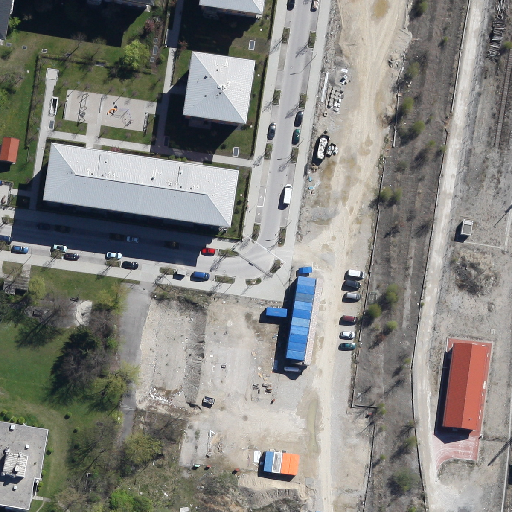
Referring expression: light-duty vehicle